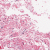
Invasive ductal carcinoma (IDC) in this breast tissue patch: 0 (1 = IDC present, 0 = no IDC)